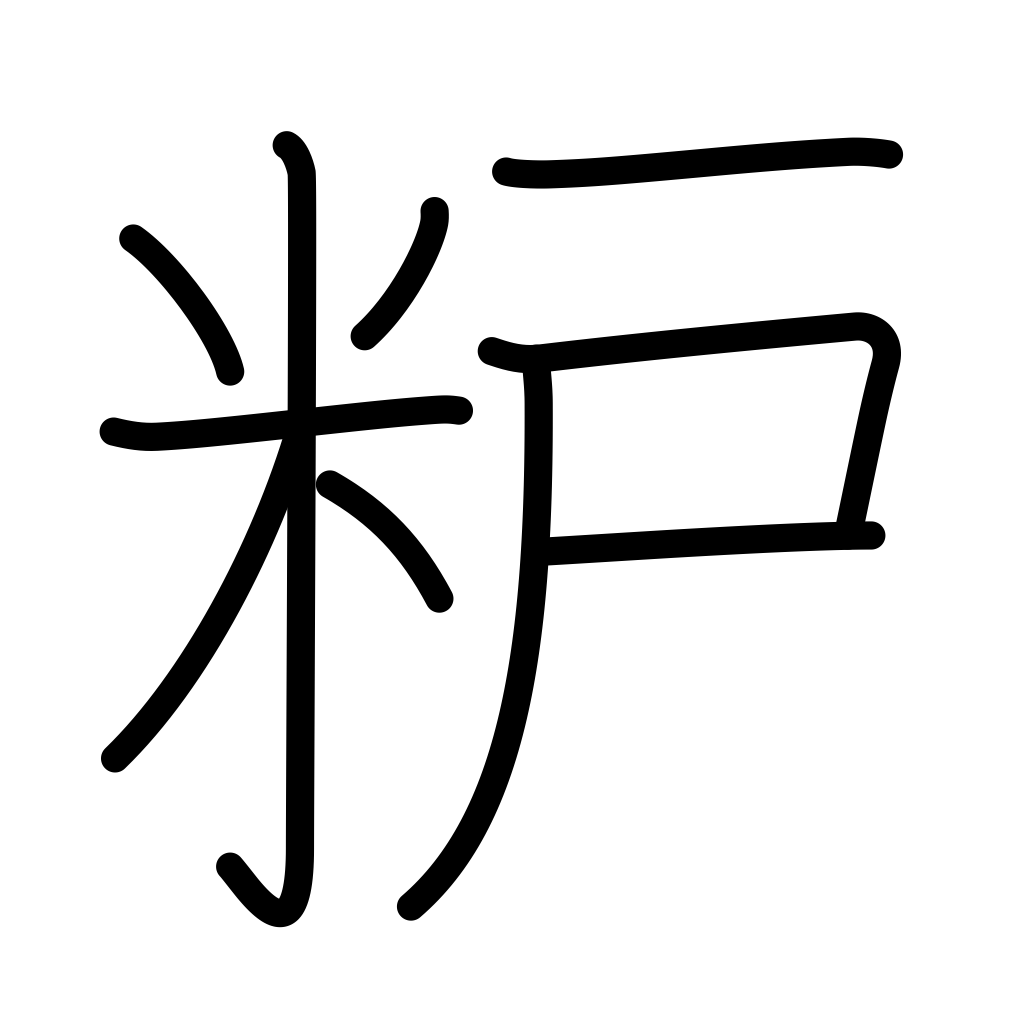
Meaning: rice-bran